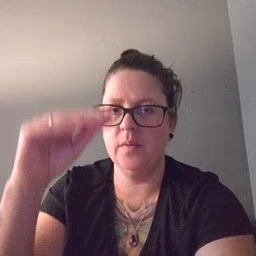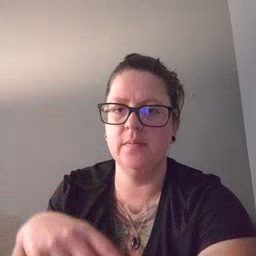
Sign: boy